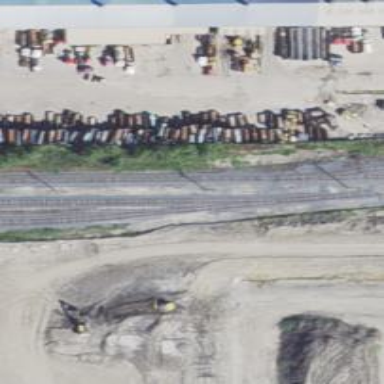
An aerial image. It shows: Rail spur service.